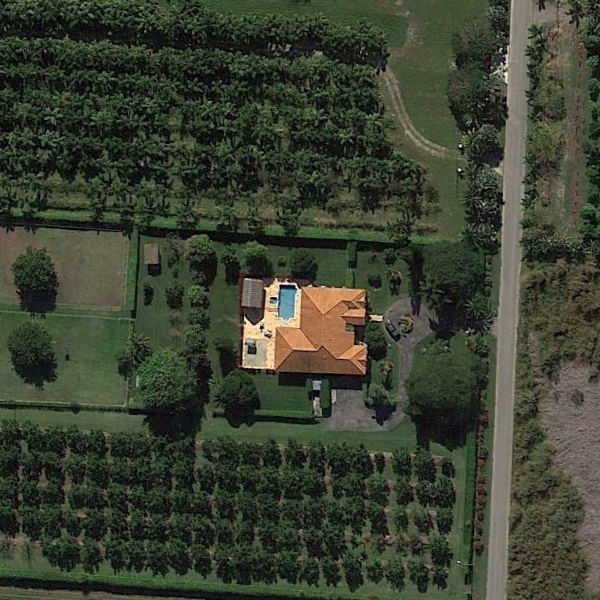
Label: SparseResidential